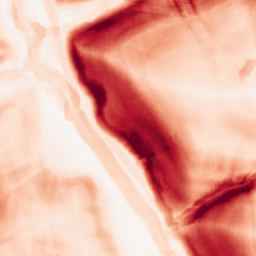
Category: morphological
Decomposition family: morphological_square
Decomposition parameters: operation: gradient
size: 10
Upsampling method: quintic
Upsampling parameters: scale: 8
Upsampling scale: 8